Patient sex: F
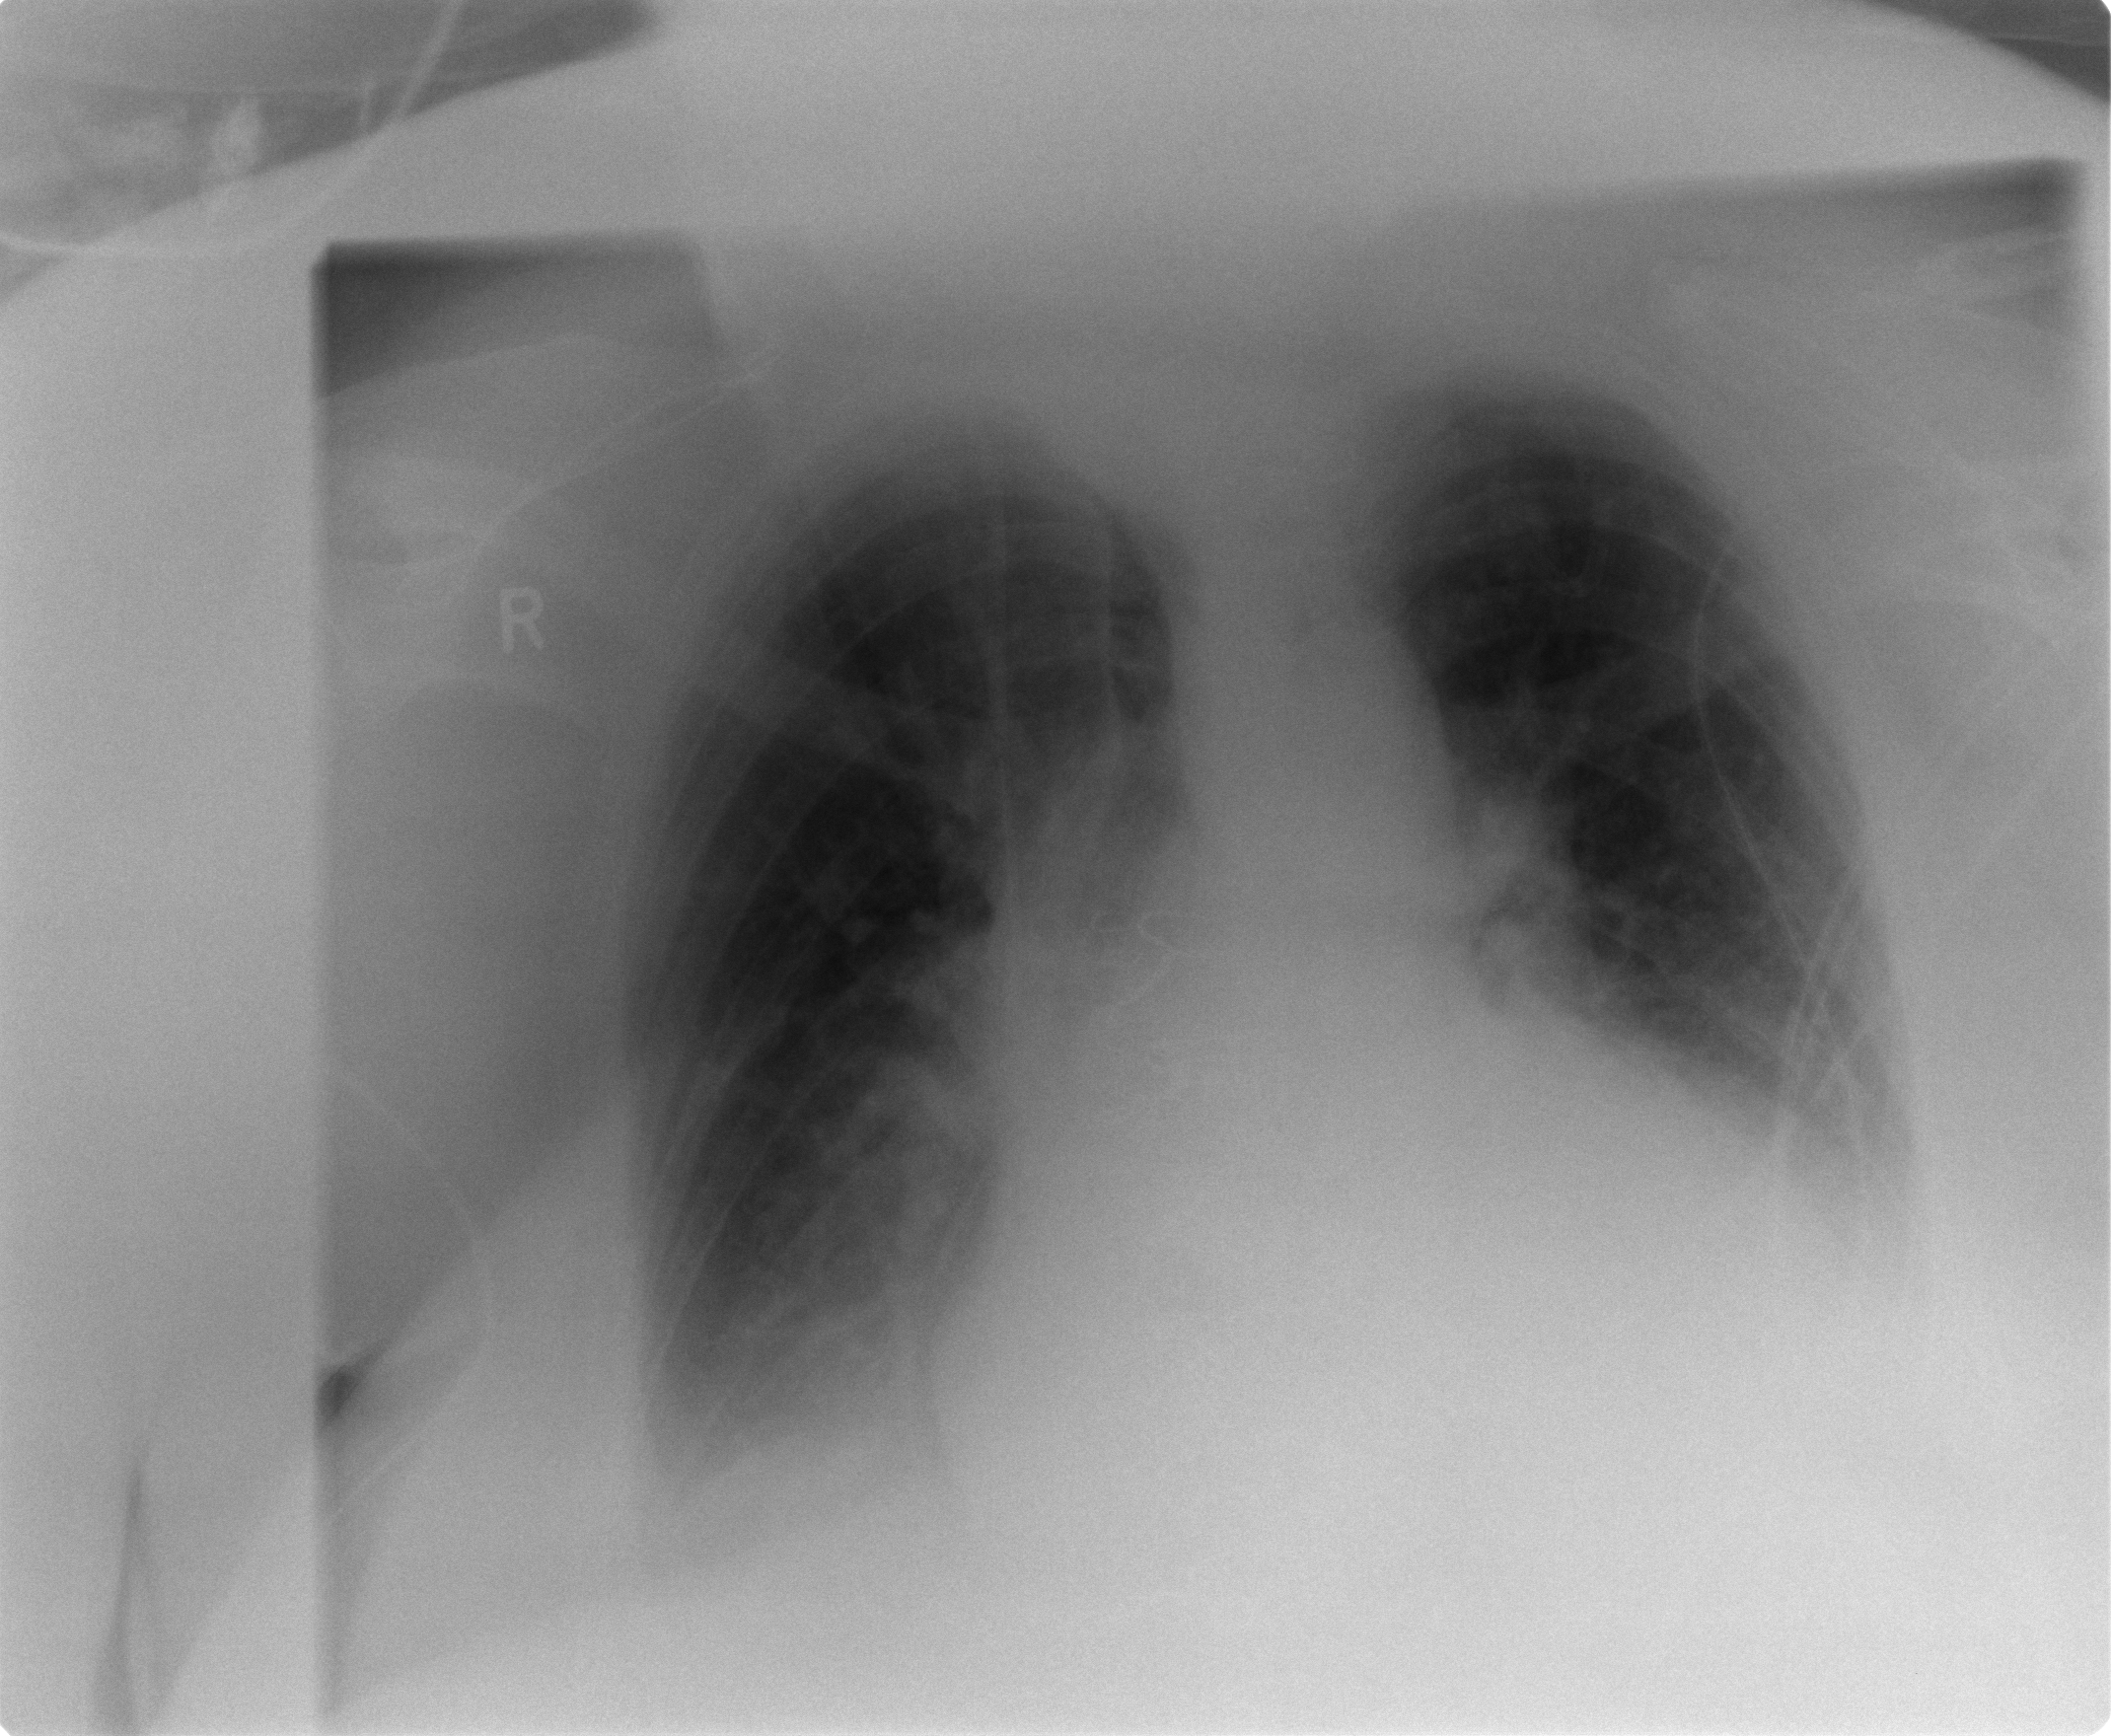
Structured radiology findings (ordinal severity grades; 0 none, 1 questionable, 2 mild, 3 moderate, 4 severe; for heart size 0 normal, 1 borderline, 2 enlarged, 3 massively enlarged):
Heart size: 2
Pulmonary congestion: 2
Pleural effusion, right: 2
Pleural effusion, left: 1
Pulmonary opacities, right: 0
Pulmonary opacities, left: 0
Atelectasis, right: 2
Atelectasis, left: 1